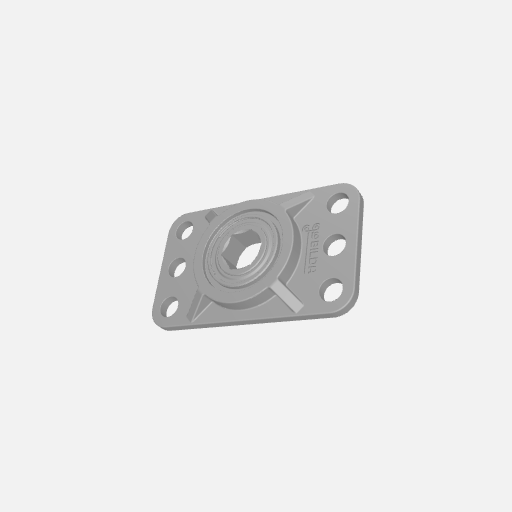
Part: FlatPillowBlock8RID